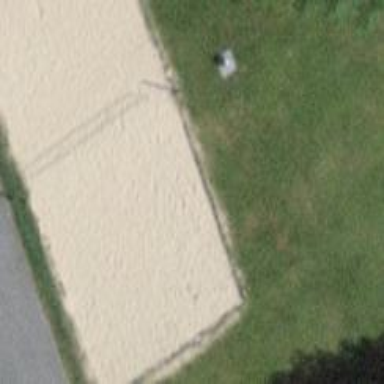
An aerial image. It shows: Sandy pitch designated for beach volleyball.